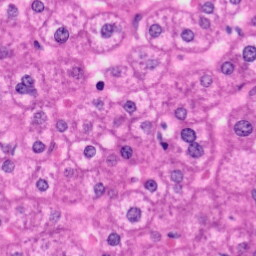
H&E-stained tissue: Liver